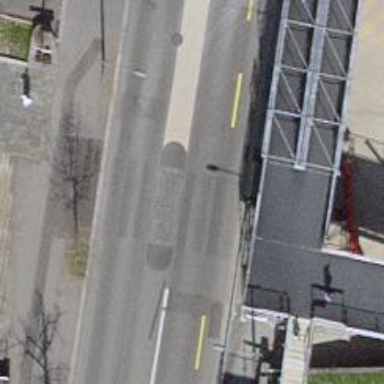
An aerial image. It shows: Marked road crossing with pedestrian island.